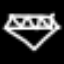
Label: diamond